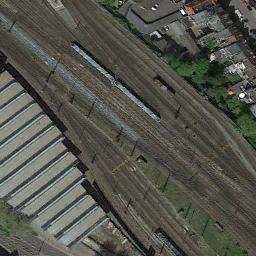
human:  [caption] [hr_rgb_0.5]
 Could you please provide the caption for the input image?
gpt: These railways are flanked by some buildings and a train is on one railway .

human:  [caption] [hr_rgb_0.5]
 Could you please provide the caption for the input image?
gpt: There is a row of grey buildings on one side of the railway .

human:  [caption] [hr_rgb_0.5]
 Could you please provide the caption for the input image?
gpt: The railway is next to some trees and houses .

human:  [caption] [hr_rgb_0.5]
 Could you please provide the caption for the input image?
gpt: There are several buildings beside the railway .

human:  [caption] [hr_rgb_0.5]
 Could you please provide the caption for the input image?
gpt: There are some buildings beside the railway with a white train .